Question:
hi buddy! I want to create multiple treeviews in single treeview as it is shown in above figure. i can create only one treeview but cannot create another one with no links.
can anyone wake me up from this nightmare???
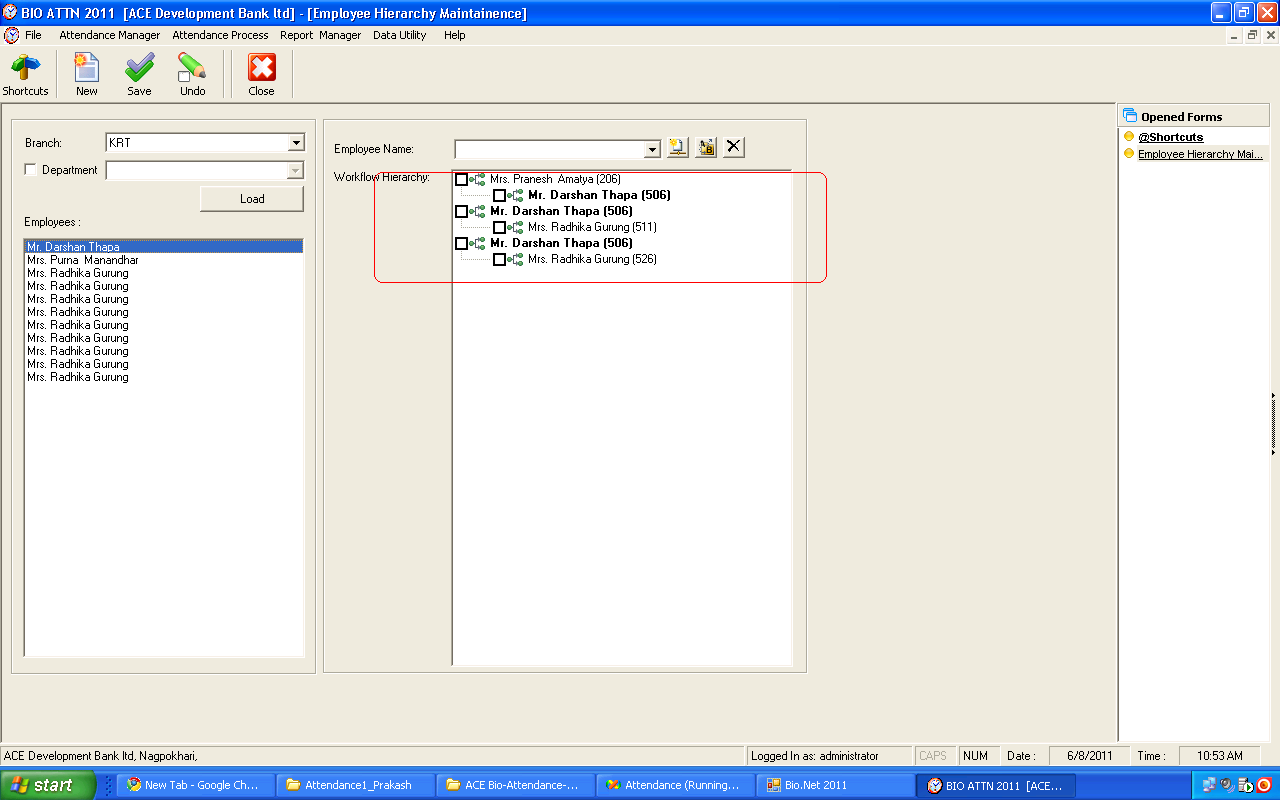
Answer: '''
treeView1.BeginUpdate();
treeView1.ShowRootLines = false;
treeView1.ShowLines = false;
treeView1.Nodes.Add("Parent");
treeView1.Nodes[0].Nodes.Add("Child 1");
treeView1.Nodes[0].Nodes.Add("Child 2");
treeView1.Nodes[0].Nodes[1].Nodes.Add("Grandchild");
treeView1.Nodes[0].Nodes[1].Nodes[0].Nodes.Add("Great Grandchild");
treeView1.EndUpdate();
'''
just copied and edited the example on <URL>